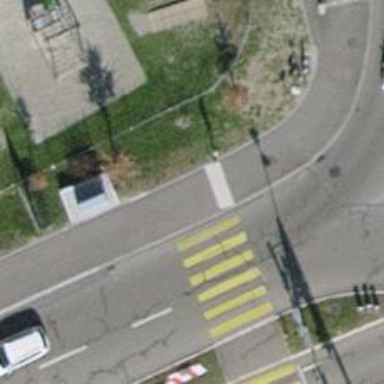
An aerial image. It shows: Sidewalk along the footway.